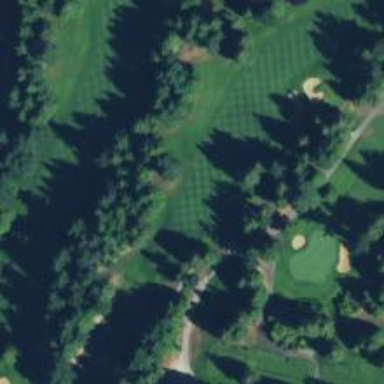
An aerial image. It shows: Golf fairway surrounded by grass.